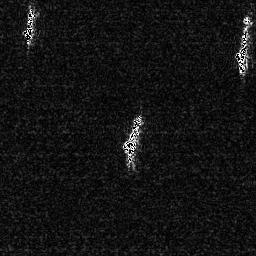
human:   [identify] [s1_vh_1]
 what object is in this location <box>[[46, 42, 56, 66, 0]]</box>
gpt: <ref>1 medium ship at the center</ref>

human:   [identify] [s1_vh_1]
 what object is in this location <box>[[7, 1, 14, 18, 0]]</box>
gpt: <ref>1 medium ship at the top left</ref>